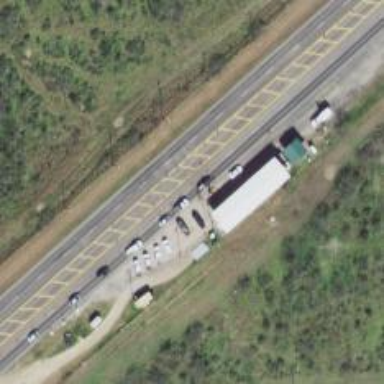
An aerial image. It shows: Police checkpoint.